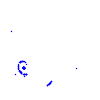
Particle: proton